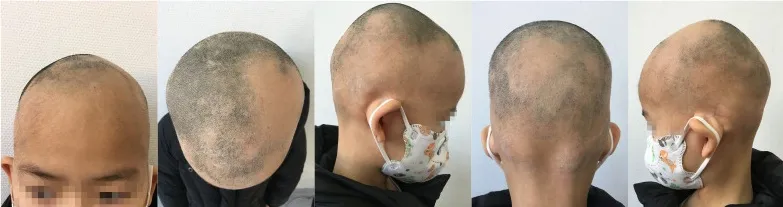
During the patient's first visit, we noticed a significant amount of hair loss, while there were no observable changes in the eyebrows and eyelashes.
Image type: medical_photograph (other_medical_photograph)